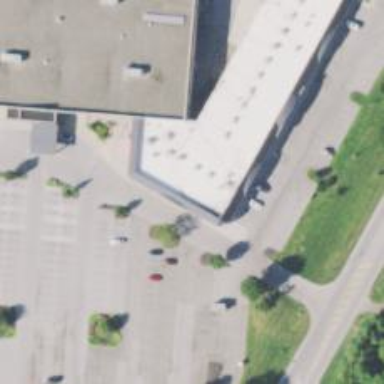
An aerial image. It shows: Fitness centre on leisure land.